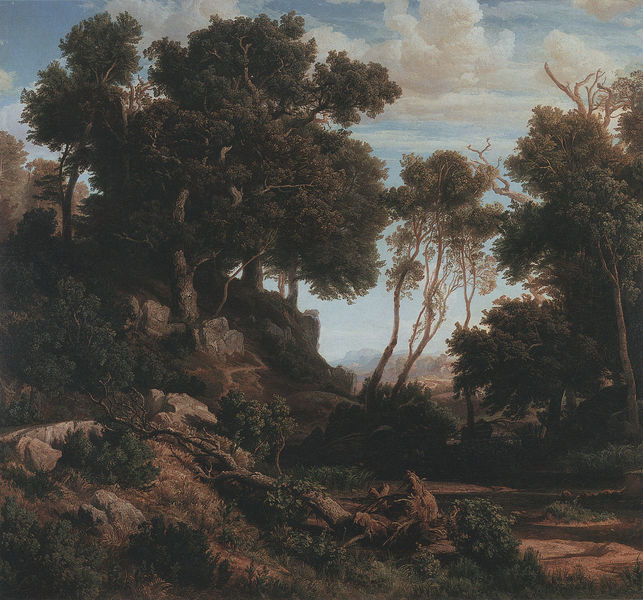
Titel: Italienische Waldlandschaft
Künstler: Johann Wilhelm Schirmer
Standort: Bonn
Institution: Rheinisches Landesmuseum Bonn
Schlagwörter: baum, berg, blau, blätter, dunkel, felsen, gemälde, himmel, laub, schatten, wasser, weiß, wolken, baumstämme, bäume, fluss, grün, landschaft, ocker, sand, see, äste, abend, braun, grau, hell, hintergrund, holz, licht, nacht, schwarz, straße, türkis, gras, weg, wiese, wolke, beige, barock, stein, steine, öl, ast, bach, baumstamm, erde, ferne, gräser, horizont, hügel, natur, stamm, strauch, wind, zweige, busch, büsche, gebüsch, gewässer, pfad, sonne, sträucher, boden, pflanzen, wald, chaos, düster, italien, abhang, reisig, berge, fels, gebirge, hang, sonnenlicht, gelände, tag, monochrom, geröll, schlucht, idylle, böschung, romantik, sturm, tiefe, bauch, baumkrone, antike, wurzel, lichtung, wurzeln, brauntöne, rinde, eiche, freilicht, himel, pinien, sfumato, pinie, arkadien, eichen, erdtöne, felstein, knolle, ruisdael, fesen, straß, wacholder, umgestürzter baum, estraße, seelenlos